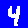
Digit: 4